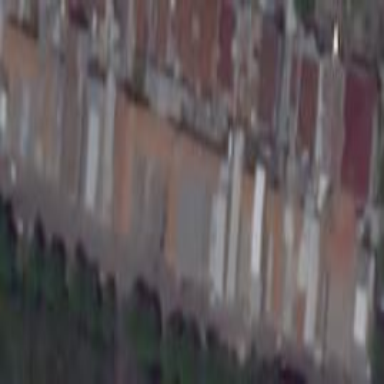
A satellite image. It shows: Concrete roofed building.